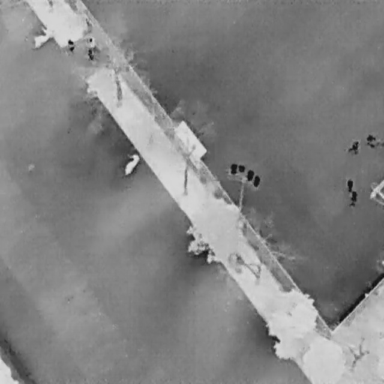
There are six People in the infrared image.